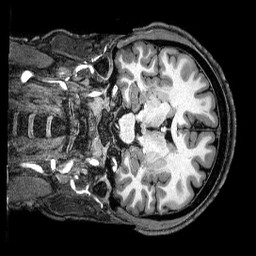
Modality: T1w
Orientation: coronal
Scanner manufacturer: philips
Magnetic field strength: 3 T
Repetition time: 2.5 s
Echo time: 0.0057 s